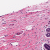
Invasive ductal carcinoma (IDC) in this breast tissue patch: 0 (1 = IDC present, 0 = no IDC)